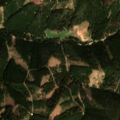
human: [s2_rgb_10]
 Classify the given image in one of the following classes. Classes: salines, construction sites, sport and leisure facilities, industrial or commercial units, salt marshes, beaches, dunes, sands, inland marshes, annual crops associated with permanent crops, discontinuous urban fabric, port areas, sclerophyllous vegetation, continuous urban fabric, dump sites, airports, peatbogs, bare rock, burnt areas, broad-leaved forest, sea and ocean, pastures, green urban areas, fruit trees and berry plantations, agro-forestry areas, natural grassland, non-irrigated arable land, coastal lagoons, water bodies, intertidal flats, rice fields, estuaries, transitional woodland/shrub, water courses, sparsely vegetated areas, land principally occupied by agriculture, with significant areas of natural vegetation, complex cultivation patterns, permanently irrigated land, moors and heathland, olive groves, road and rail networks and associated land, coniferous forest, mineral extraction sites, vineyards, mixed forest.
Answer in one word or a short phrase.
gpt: coniferous forest